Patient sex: M
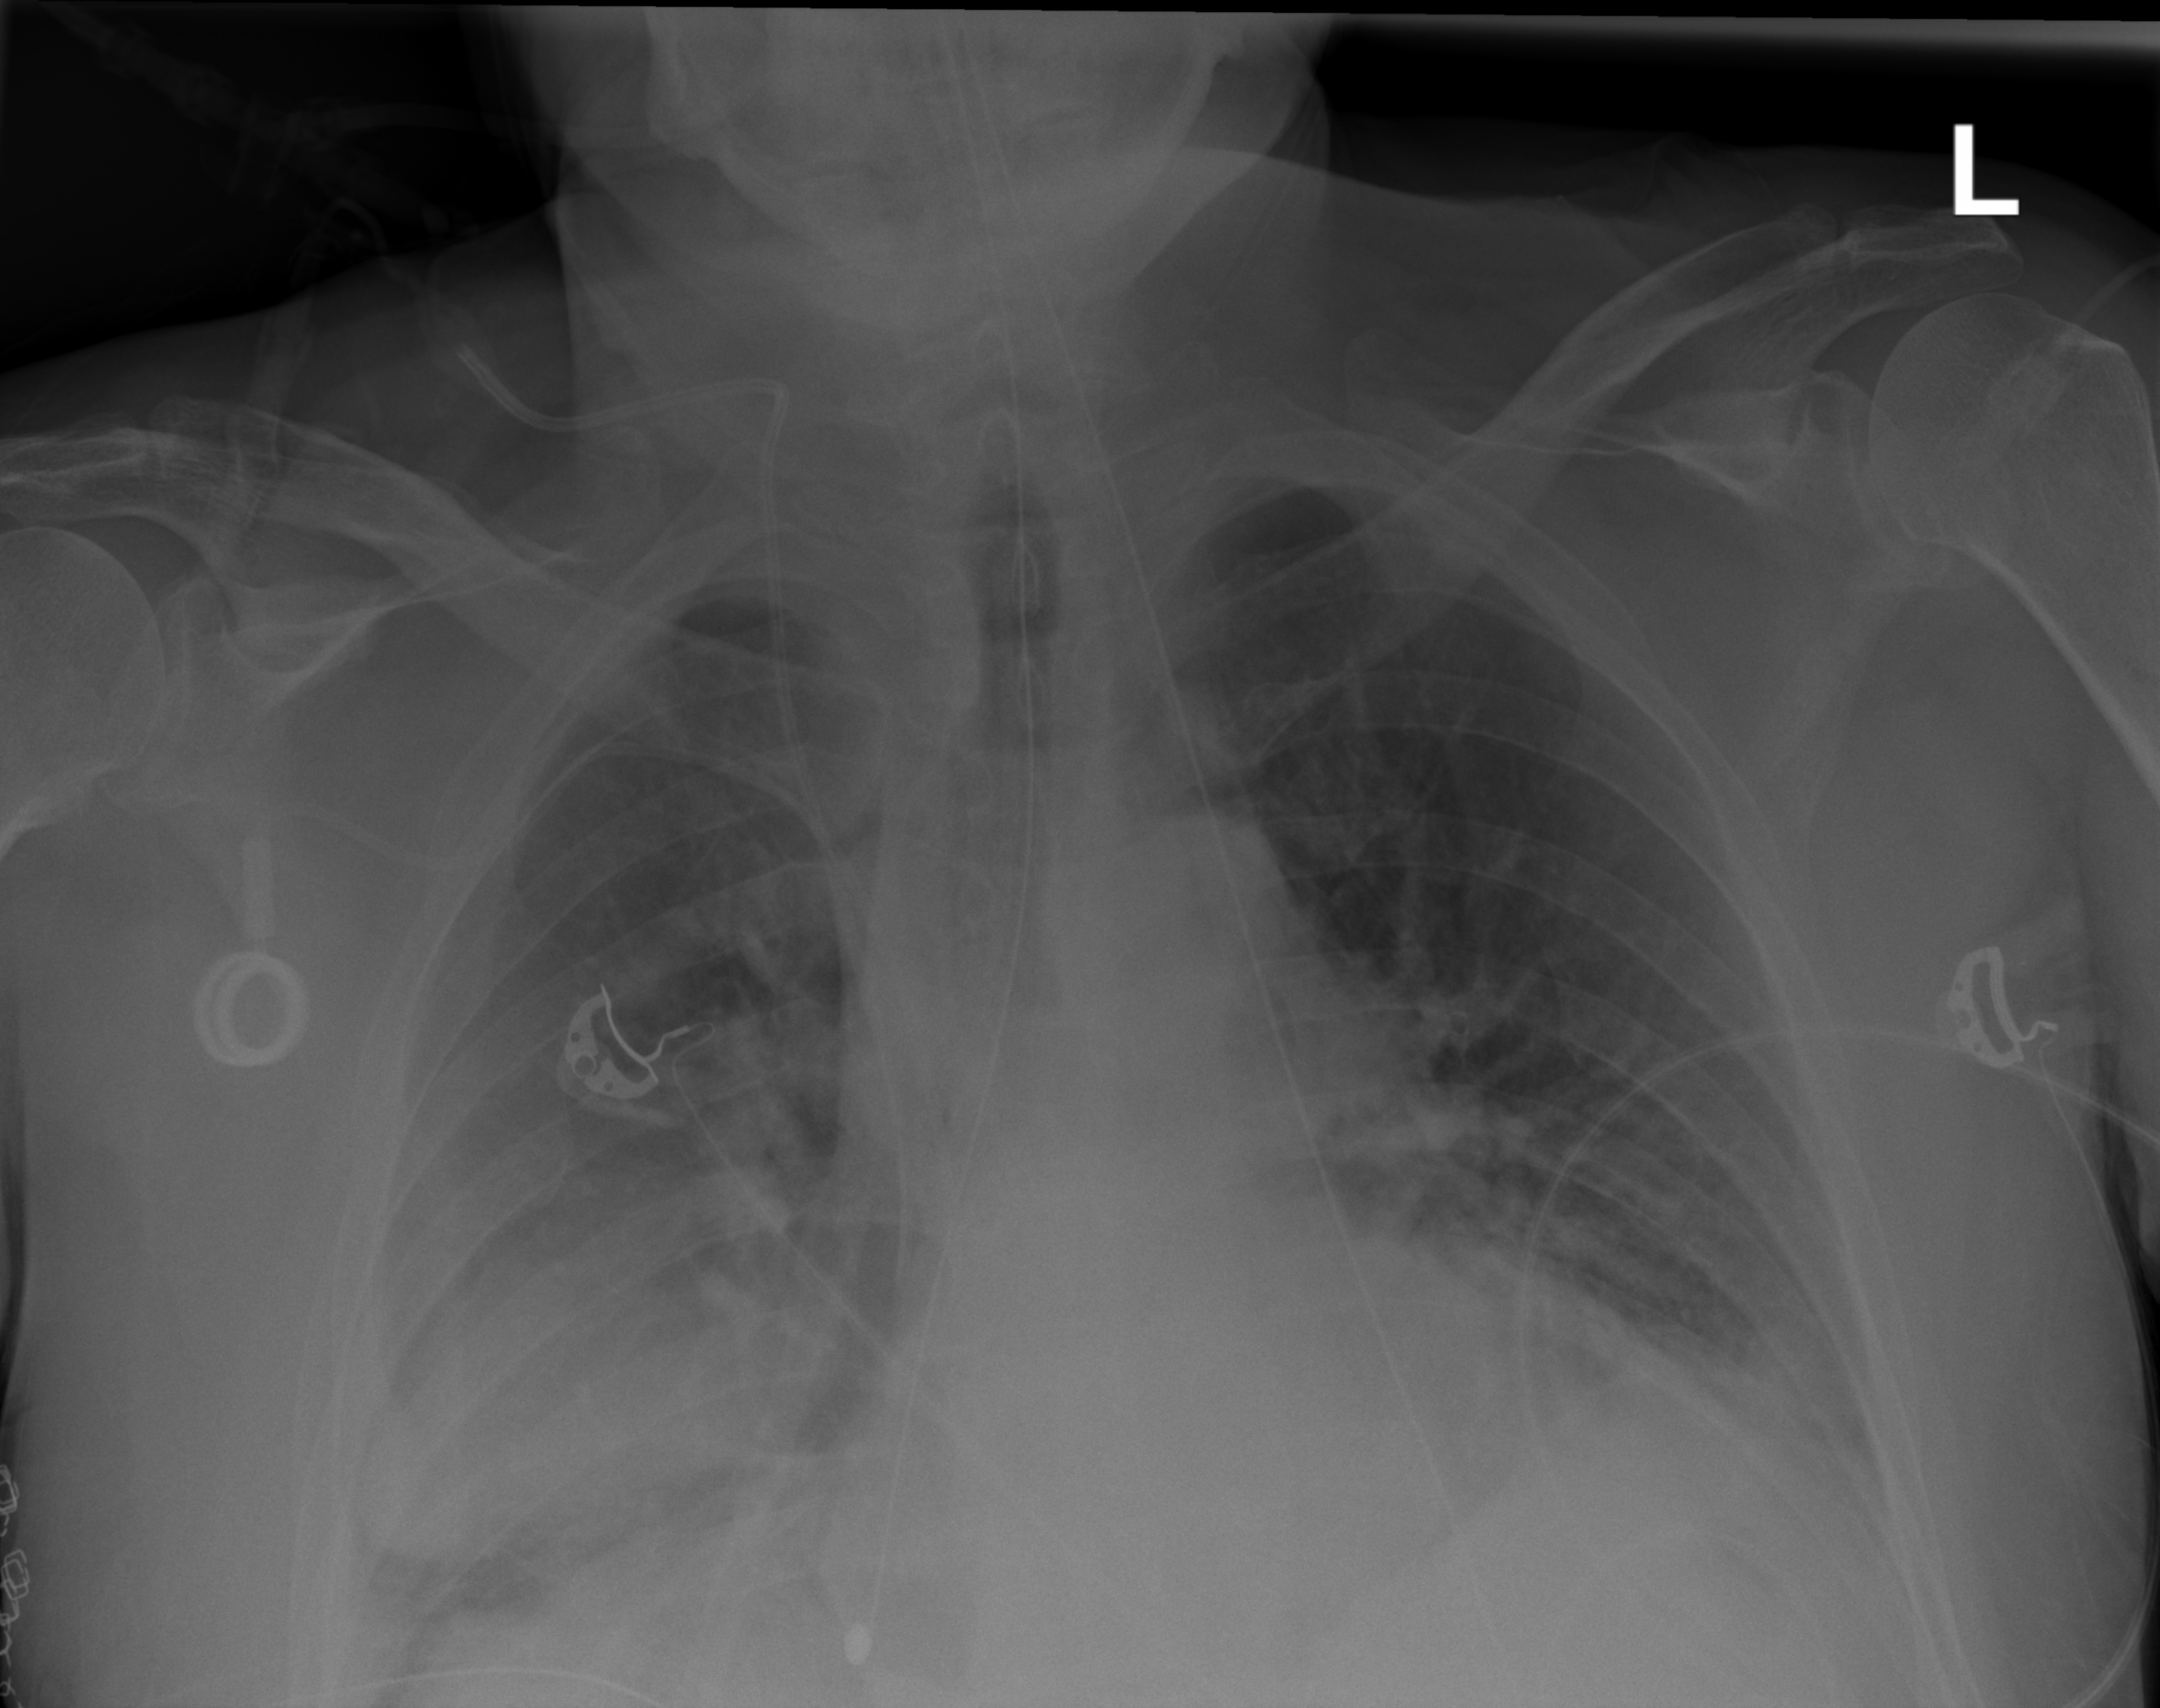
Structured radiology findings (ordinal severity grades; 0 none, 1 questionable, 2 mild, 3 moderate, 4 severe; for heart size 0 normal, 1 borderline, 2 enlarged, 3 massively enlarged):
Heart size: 1
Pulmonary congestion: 1
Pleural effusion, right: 1
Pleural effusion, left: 1
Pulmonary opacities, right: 2
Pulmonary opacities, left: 0
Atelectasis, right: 2
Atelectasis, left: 2